Interaction volume radius: 10 \u00c5
Interaction volume height: 35 \u00c5
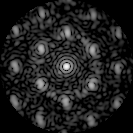
Disorder parameter: 0.4784